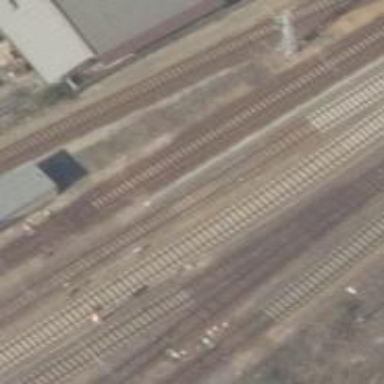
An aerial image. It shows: Railway siding for service.